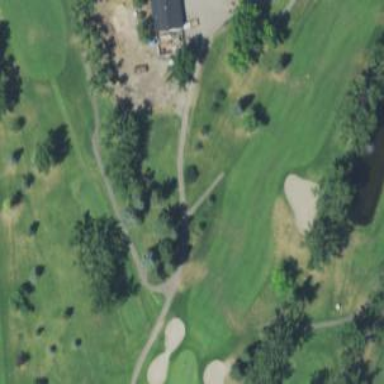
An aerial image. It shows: Well-maintained mown grass area used as golf fairway.